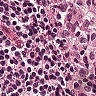
Metastatic tissue present: no